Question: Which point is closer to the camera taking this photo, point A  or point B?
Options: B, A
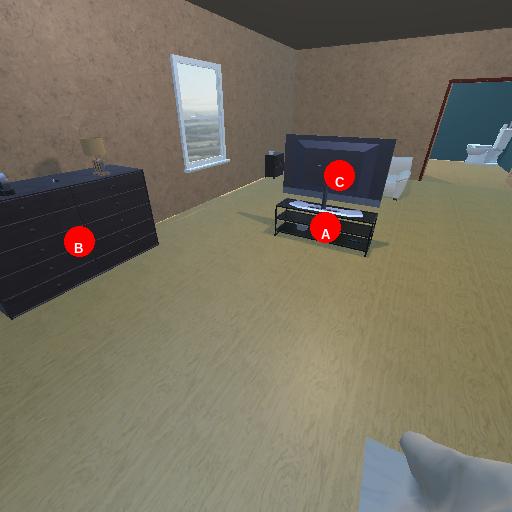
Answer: B